Interaction volume radius: 10 \u00c5
Interaction volume height: 25 \u00c5
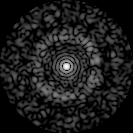
Disorder parameter: 0.8108